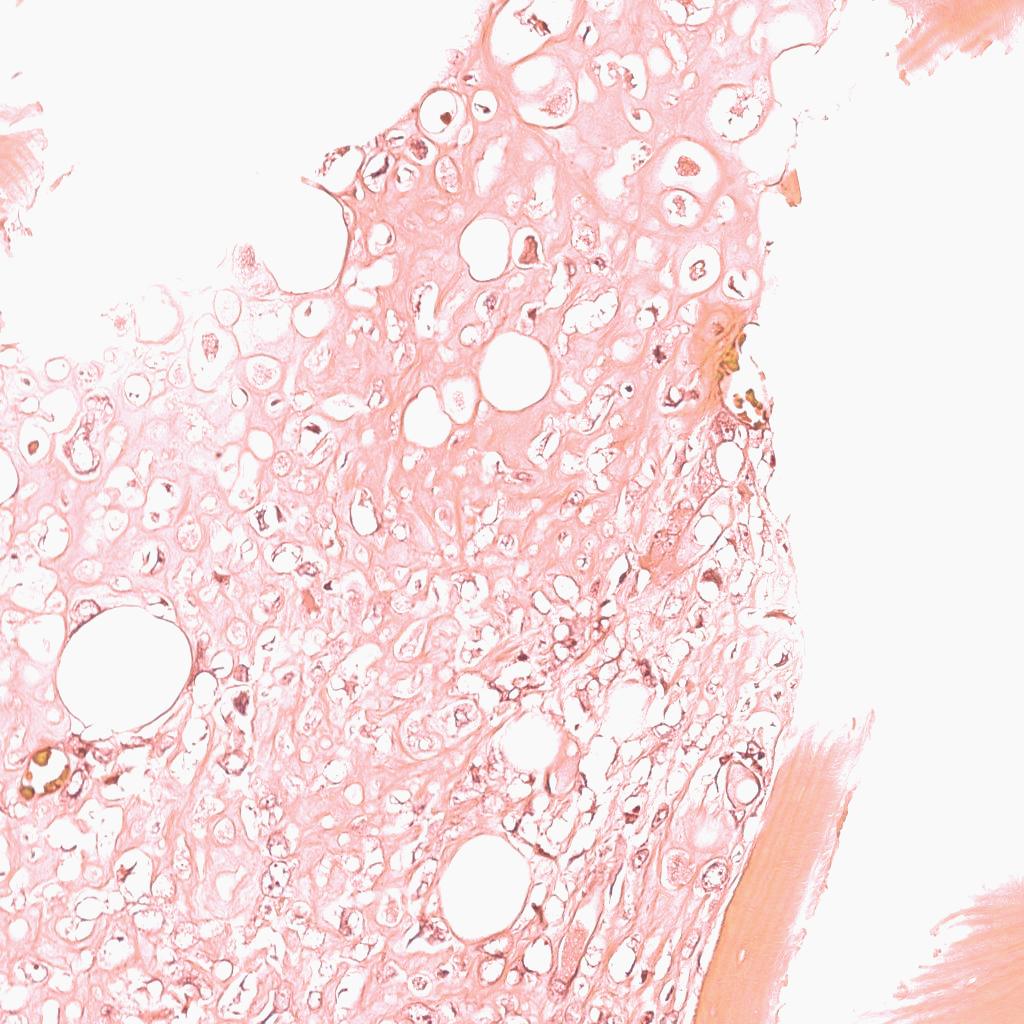
Label: Viable